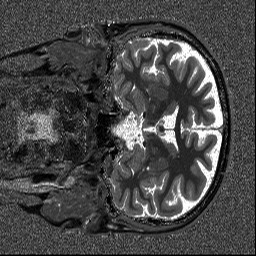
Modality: T1map
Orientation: coronal
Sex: male